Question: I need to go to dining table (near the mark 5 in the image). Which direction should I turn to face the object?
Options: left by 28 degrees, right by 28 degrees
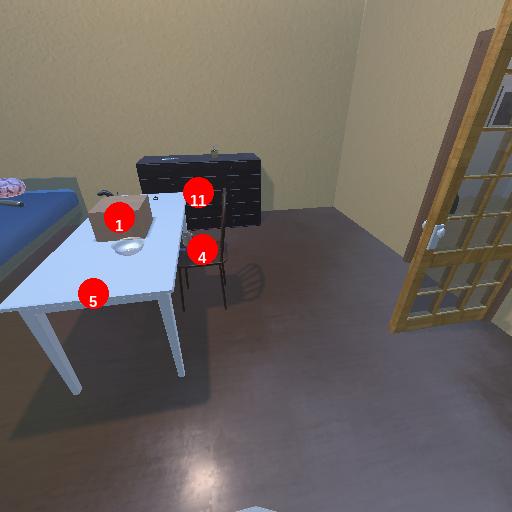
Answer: left by 28 degrees